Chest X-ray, PA view. Patient: 72 years old, sex M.
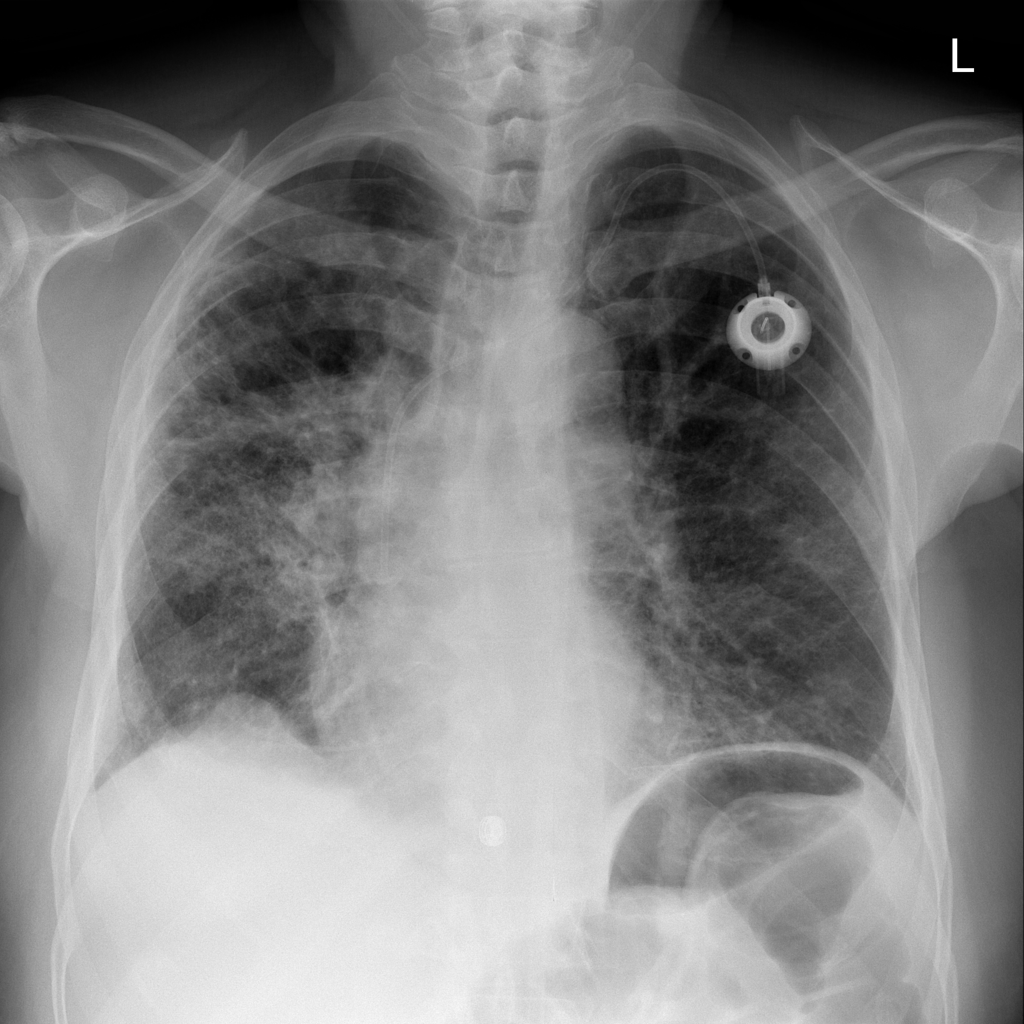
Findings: No Finding